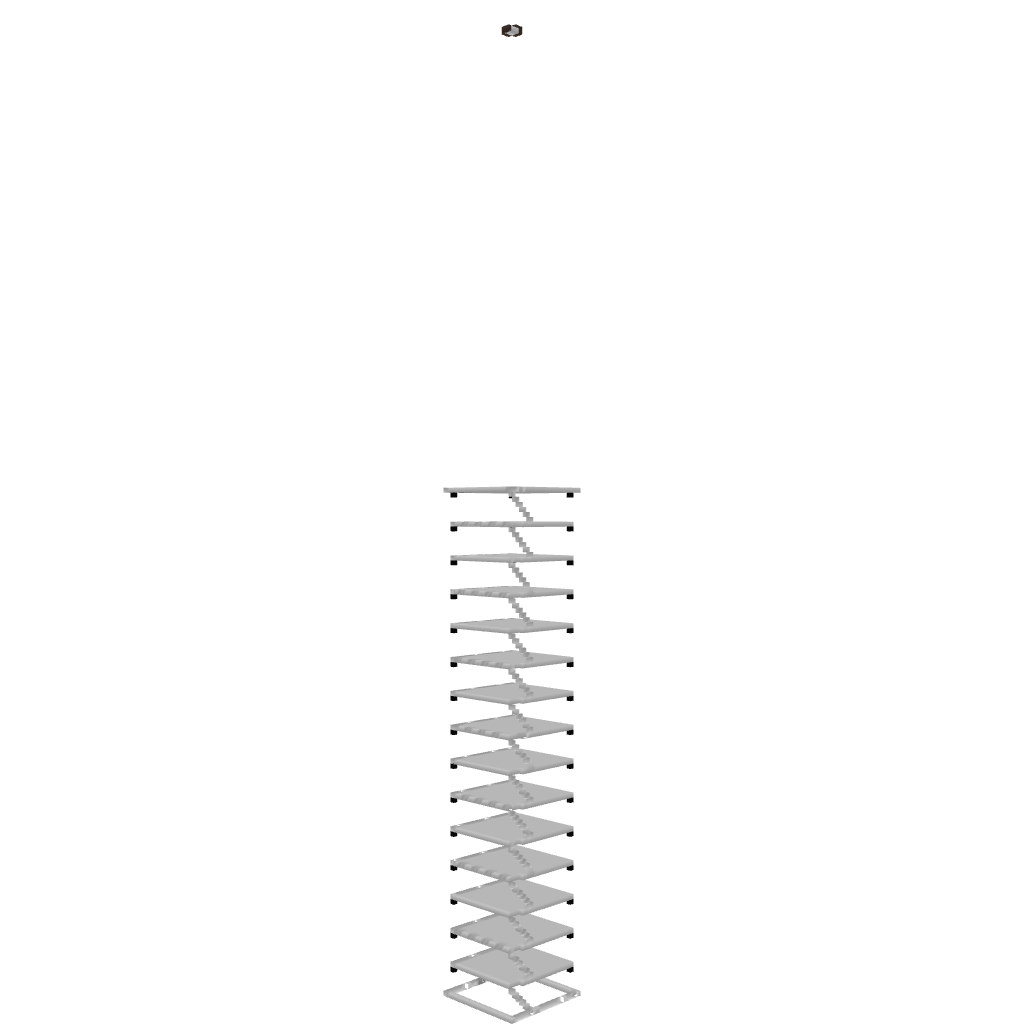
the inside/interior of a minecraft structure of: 200 block high Skyscraper